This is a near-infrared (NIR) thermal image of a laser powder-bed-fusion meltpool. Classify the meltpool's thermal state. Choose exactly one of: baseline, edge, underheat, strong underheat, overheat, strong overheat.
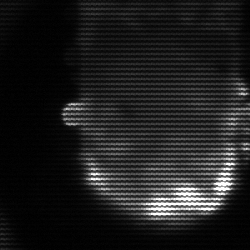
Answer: baseline